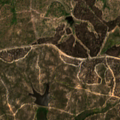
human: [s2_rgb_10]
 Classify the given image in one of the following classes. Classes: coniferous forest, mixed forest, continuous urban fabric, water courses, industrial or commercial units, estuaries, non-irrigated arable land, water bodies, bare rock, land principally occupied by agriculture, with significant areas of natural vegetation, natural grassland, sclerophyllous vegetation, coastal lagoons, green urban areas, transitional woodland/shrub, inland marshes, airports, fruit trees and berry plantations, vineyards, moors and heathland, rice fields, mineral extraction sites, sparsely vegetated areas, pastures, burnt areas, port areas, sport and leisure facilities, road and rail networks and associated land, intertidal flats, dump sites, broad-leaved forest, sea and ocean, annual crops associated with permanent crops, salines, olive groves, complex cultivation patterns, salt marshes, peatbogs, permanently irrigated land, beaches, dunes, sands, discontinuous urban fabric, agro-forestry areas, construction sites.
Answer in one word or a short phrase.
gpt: broad-leaved forest, transitional woodland/shrub